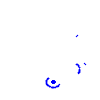
Particle: kaon